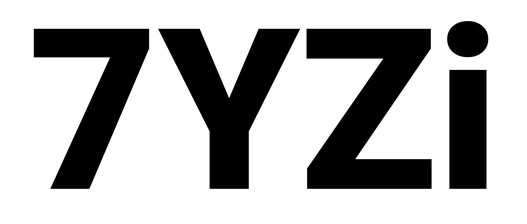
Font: Roboto_Black